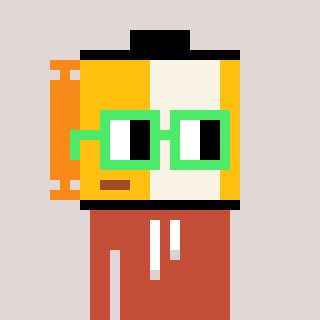
a pixel art character with square light green glasses, a film roll-shaped head and a rust-colored body on a warm background